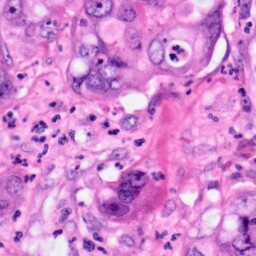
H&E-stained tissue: Pancreatic